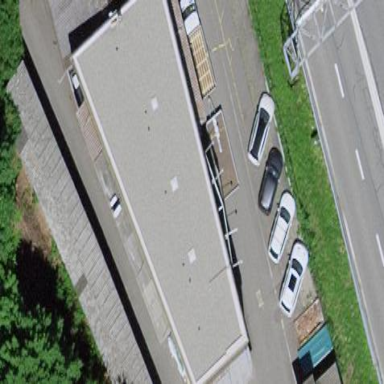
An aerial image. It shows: View of roof of building.